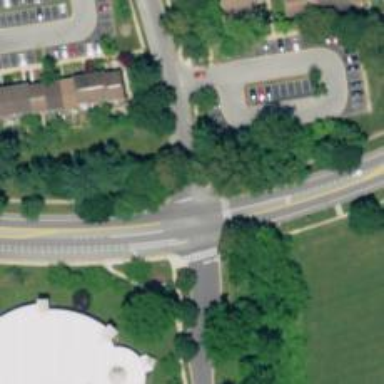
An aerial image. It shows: Unmarked road crossing.